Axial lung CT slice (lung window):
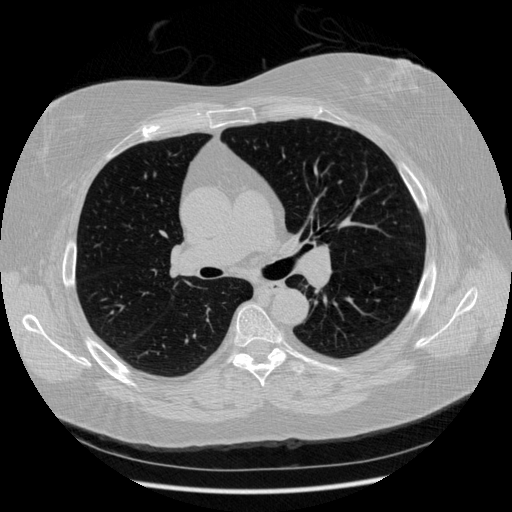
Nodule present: no